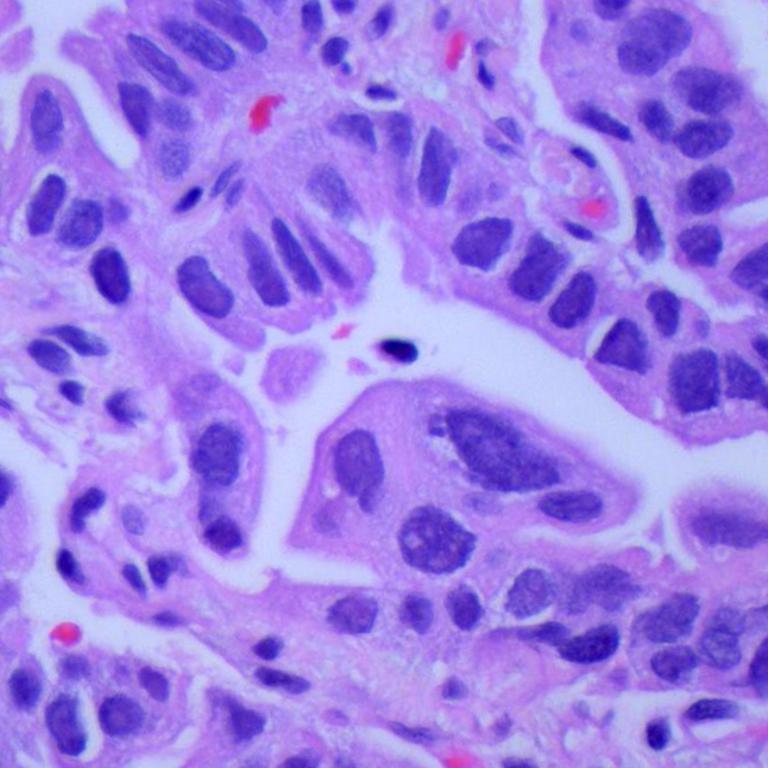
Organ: lung
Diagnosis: adenocarcinomas